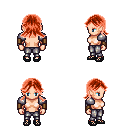
a pixel art fantasy rpg character, female body template, human, light skin, steel arm armor, metal pants, red loose hair, leather bracers, ghillies, four views (front, back, left, right), 2x2 character sprite sheet, small pixel art, hard edges, no anti-aliasing